Question: I have created 3 Fragments namely (FragmentA, FragmentB, FragmentC) and one MainActivity.
There is a button in each fragment which replaces itself with next Fragment till FragmentC.
I am replacing FragmentA (with) FragmentB (then with) FragmentC.
Transaction from FragmentA to FragmentB uses below function
'''
@Override
public void fragmentreplacewithbackstack(Fragment fragment, String tag) {
FragmentManager fragmentManager=getSupportFragmentManager();
FragmentTransaction fragmentTransaction=fragmentManager.beginTransaction();
fragmentTransaction.replace(R.id.contner,fragment , tag);
fragmentTransaction.addToBackStack(null);
fragmentTransaction.commit();
// fragmentManager.executePendingTransactions();
}
'''
Transaction from FragmentB to FragmentC uses below function
'''
public void fragmentreplace(Fragment fragment,String tag){
FragmentManager fragmentManager=getSupportFragmentManager();
FragmentTransaction fragmentTransaction=fragmentManager.beginTransaction();
fragmentTransaction.replace(R.id.contner,fragment , tag);
fragmentTransaction.commit();
}
'''
problem is when i press back button from FragmentC, FragmentC and FragmentA overlap with each other.

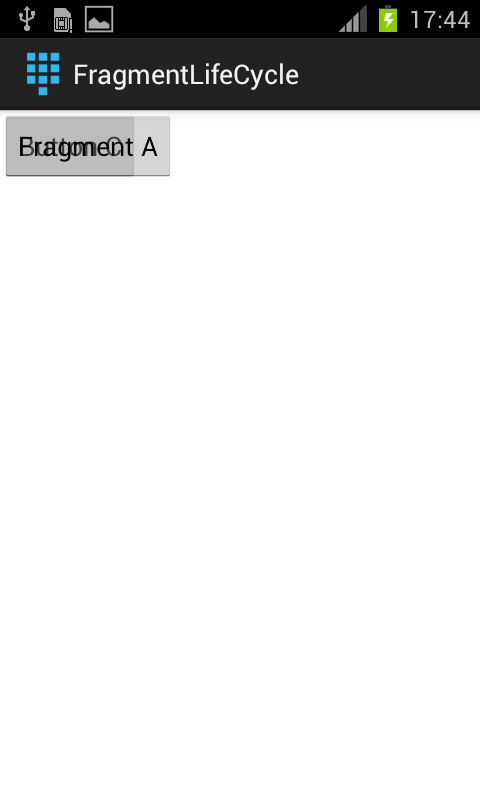
Answer: You need to add Fragment C to backstack as well if you wanna go to Fragment B on back press from here.
So call the below for Fragment C as well.
'''
fragmentTransaction.addToBackStack(null);
'''
EDIT - Change this current method you are using to go from B to C,
'''
public void fragmentreplace(Fragment fragment,String tag){
FragmentManager fragmentManager=getSupportFragmentManager();
FragmentTransaction fragmentTransaction=fragmentManager.beginTransaction();
fragmentTransaction.replace(R.id.contner,fragment , tag);
fragmentTransaction.addToBackStack(null); //this will add it to back stack
fragmentTransaction.commit();
}
'''